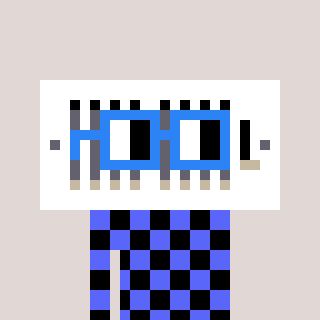
a pixel art character with square blue glasses, a vent-shaped head and a purple-colored body on a warm background